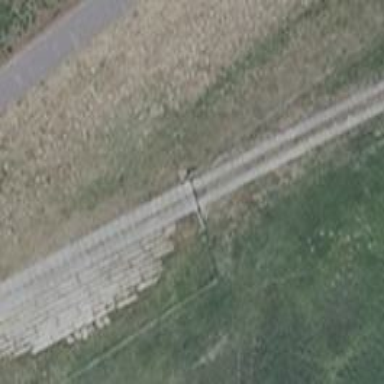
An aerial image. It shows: Track road with concrete surface and grade 1 track type.